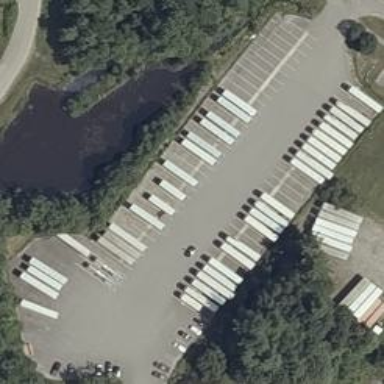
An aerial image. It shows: Industrial depot with trailers.